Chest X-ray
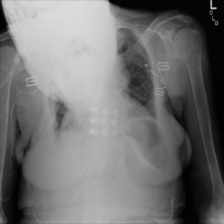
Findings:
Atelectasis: negative
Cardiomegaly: negative
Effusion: negative
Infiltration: negative
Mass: negative
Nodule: negative
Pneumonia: negative
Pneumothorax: negative
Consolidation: negative
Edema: negative
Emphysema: negative
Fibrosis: negative
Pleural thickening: negative
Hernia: negative